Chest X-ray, PA view. Patient: 39 years old, sex M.
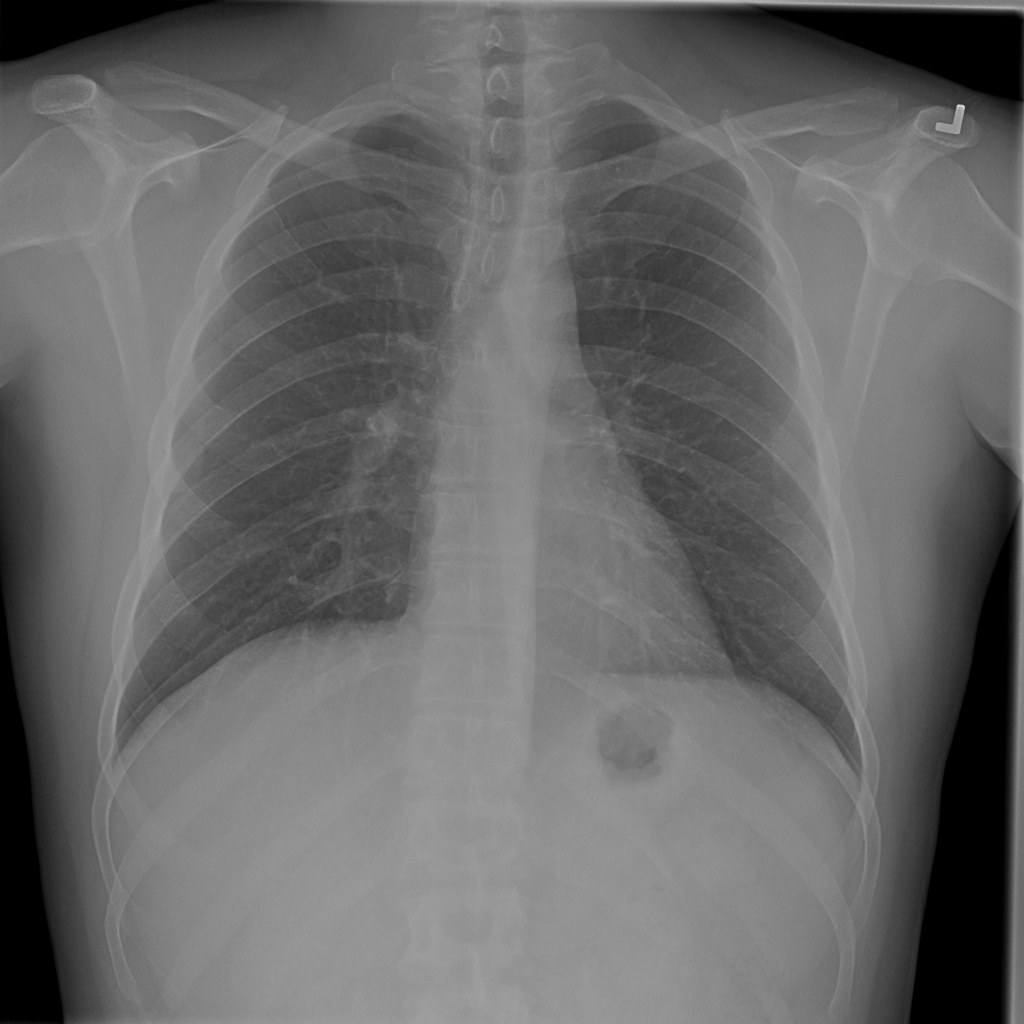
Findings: No Finding